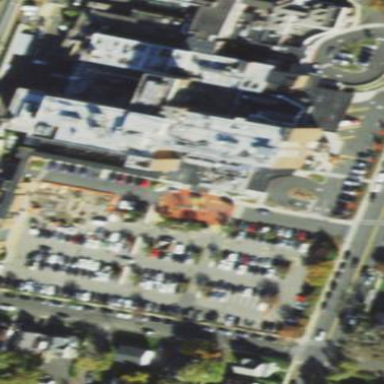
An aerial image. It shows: Healthcare facility identified as hospital.